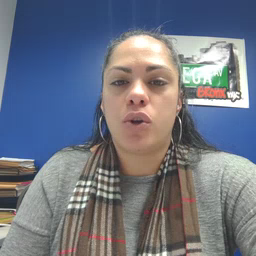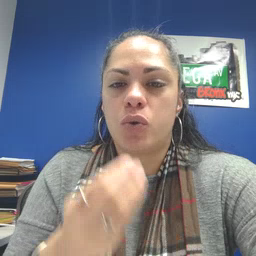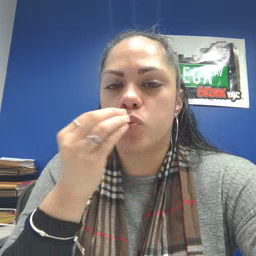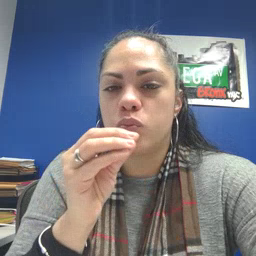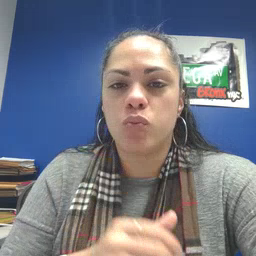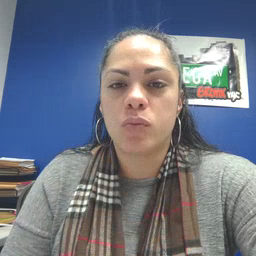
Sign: kiss